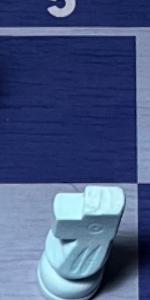
Label: Knight_White